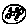
Label: moon